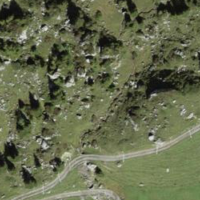
EUNIS habitat code: 26
Species observed at this site:
Gentiana verna
Anthyllis vulneraria